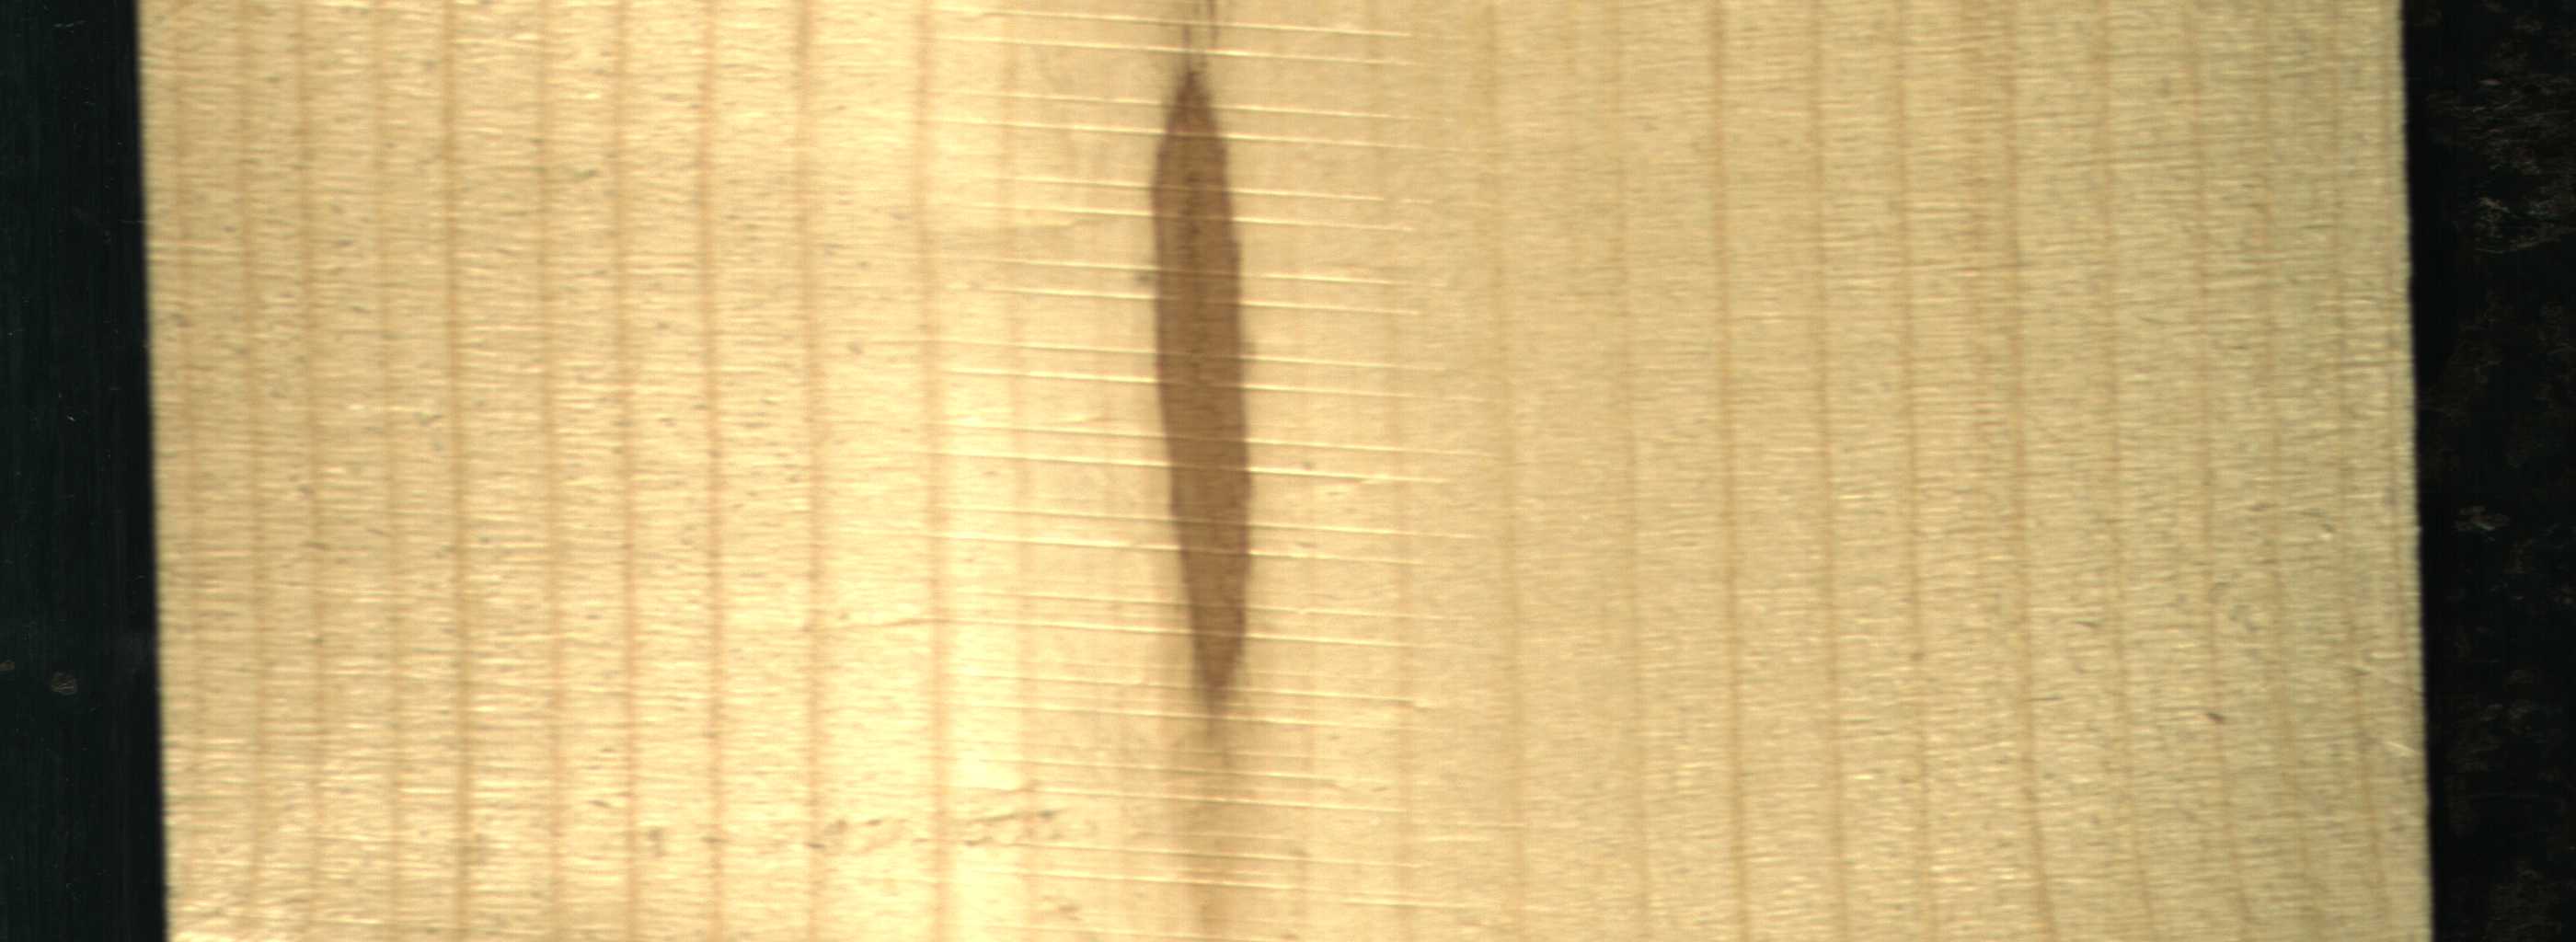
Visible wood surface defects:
Marrow